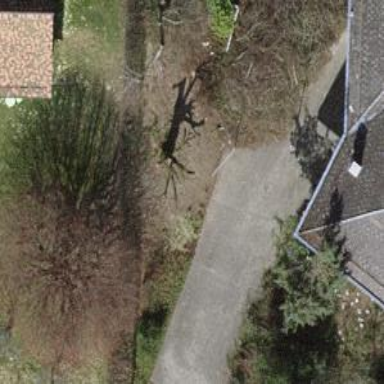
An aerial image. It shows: Deciduous broadleaved tree in garden.